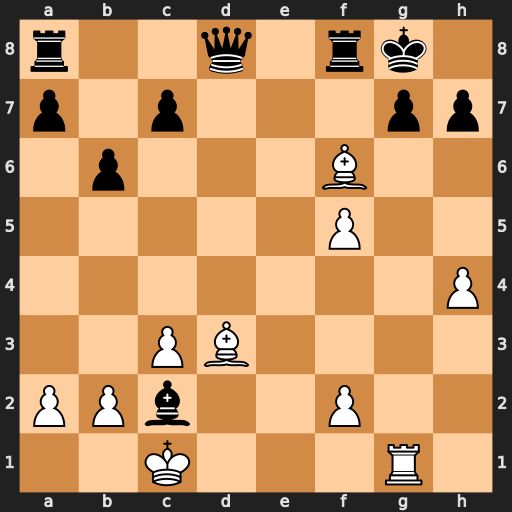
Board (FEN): r2q1rk1/p1p3pp/1p3B2/5P2/7P/2PB4/PPb2P2/2K3R1
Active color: w
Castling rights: -
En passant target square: -
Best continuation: Bc4+ Rf7 Rxg7+ Kh8 Rxf7+ Qxf6 Rxf6